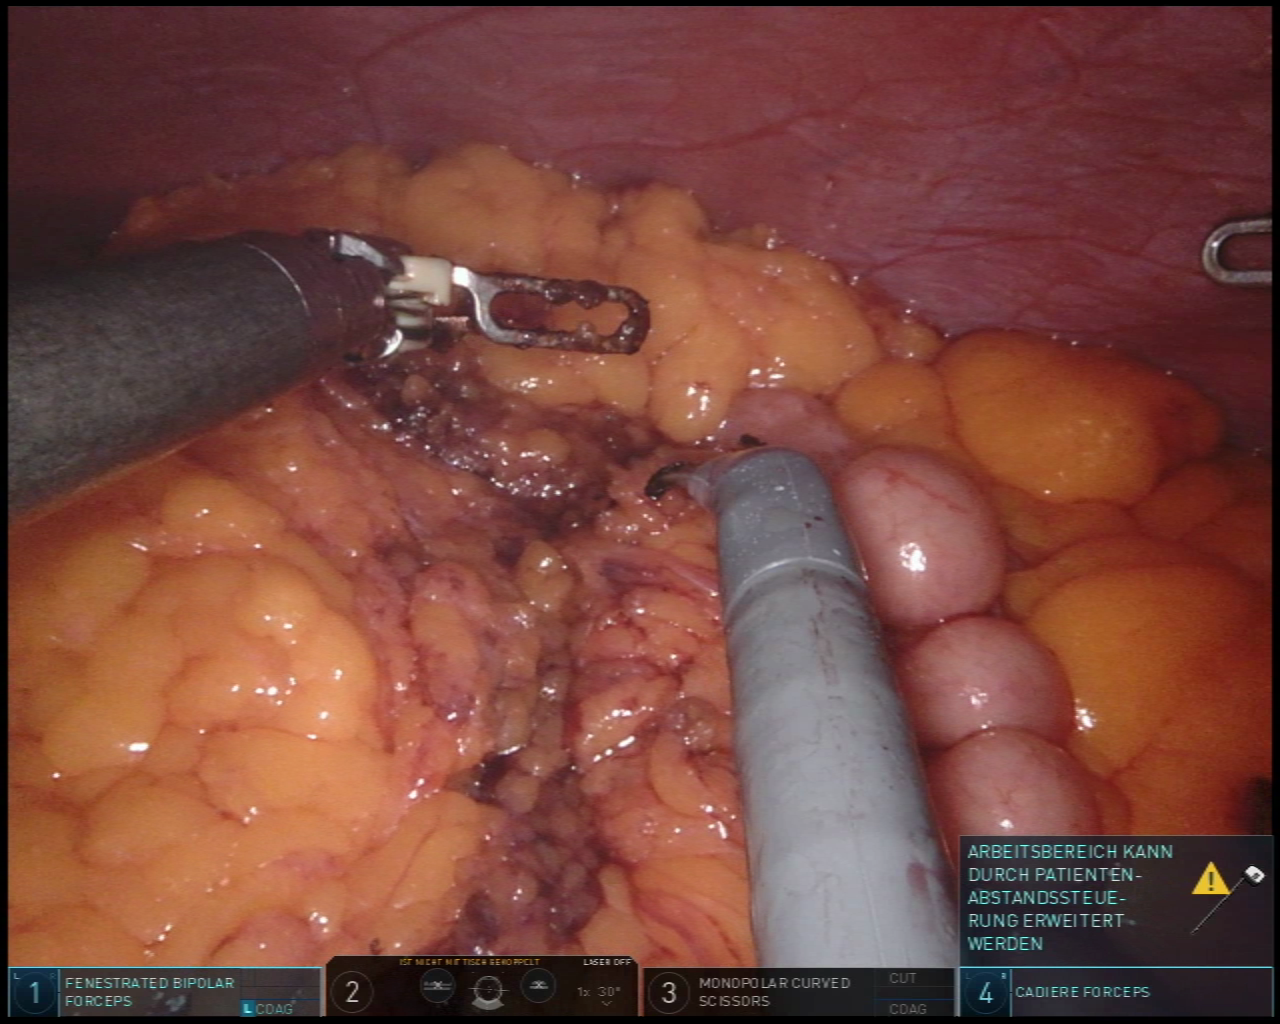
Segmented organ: abdominal_wall
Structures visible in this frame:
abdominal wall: yes
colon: yes
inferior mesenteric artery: no
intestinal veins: no
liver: no
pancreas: no
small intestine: no
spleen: no
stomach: no
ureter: no
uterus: no
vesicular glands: no